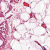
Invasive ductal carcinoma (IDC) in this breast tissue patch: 0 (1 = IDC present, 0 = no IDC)